Question: I am making a menu test for the employees at my restaurant. The plan is for menu items to loop through "" at which time they select the correct checkbuttons (ingredients) and then click the "". When they click the submit button I first need to read the on and off values of the checkbuttons to determine which items they have selected, then compare those to the correct answers that I defined in a dictionary of lists, then clear all checkbuttons and whether the answer is wrong or right the program will continue on and I will eventually have a results screen but right now I am stuck on how to read the checkbutton on and off values. I am simply trying to print the selected veggies right now and cant figure it out.
I think it has to do with the fact they are in different methods and also the fact that they were added in a loop? I am not sure exactly but I know my code is trying to read the wrong thing and any help would be greeeeatly appreciated!
Sorry for the lengthy question I just thought it would be beneficial to give you as much info as possible to understand what I am trying to do..

'''
from tkinter import *
class GUI(Frame):
def __init__(self, parent):
Frame.__init__(self, parent)
self.parent = parent
self.initUI()
def initUI(self):
self.grid()
self.parent.title("Wahoos Menu Test")
self.create_buttons()
global count
count = -1
def create_buttons(self):
for r in range(20):
for c in range(14):
Label(self, text='',
borderwidth=0).grid(row=r,column=c)
B = Button(self, text ="Begin Exam", relief=RIDGE, fg="black", command= self.on_button_press).grid(row=19, column=7)
L = Label(self, text="What comes in the following", fg="blue").grid(row=6, column=0)
self.veg = ['Lettuce', 'Cabbage', 'Cheese', 'Ahee Rice', 'Brown Rice', 'Banzai Veg', 'Red Cabbage', 'Black Beans', 'Cajun White Beans']
self.vegboxes = []
self.opt = []
c = 1
for ve in self.veg:
c +=1
self.v = IntVar()
self.vegboxes.append(self.v)
vo = Checkbutton(self, text=ve, variable=self.v, onvalue=1, offvalue=0).grid(row=c, column=11, sticky=W)
def on_button_press(self):
global count
count = count + 1
menuItems = {'nft': ['cabbage', 'cheese', 'corn', 'nf', 'salsa'],
'nckt': ['lettuce', 'cheese', 'corn', 'nck', 'salsa']}
menu = ['blackened fish taco', 'wahoos chicken salad']
if count == len(menu):
C = Button(self, text =" Your Done! ", relief=RIDGE, fg="black").grid(row=19, column=7)
else:
m = Label(self, text=menu[count], fg="black").grid(row=7, column=0)
C = Button(self, text ="Submit and Continue", relief=RIDGE, fg="black", command= self.read_checks).grid(row=19, column=7)
def read_checks(self):
for v in self.veg:
if self.v == 1:
print(self.veg[v])
def main():
root = Tk()
app = GUI(root)
root.mainloop()
if __name__ == '__main__':
main()
'''
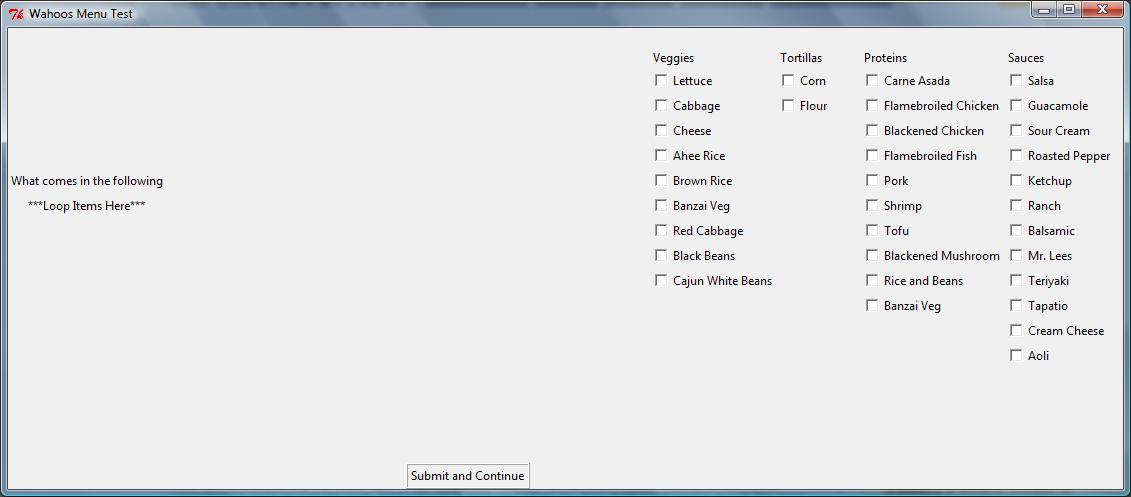
Answer: You could create a dictionary and have each key be the Checkbutton's label,
and have the value be the state <URL>
Then you would check the state with the Control Variable's get() method as shown in the example below.
'''
import tkinter as tk
class GUI(tk.Tk):
def __init__(self):
tk.Tk.__init__(self)
self.buttonDic = {
'Brown Rice':0,
'Banzai Veg':0,
'Red Cabbage':0,
'Black Beans':0
}
for key in self.buttonDic:
self.buttonDic[key] = tk.IntVar()
aCheckButton = tk.Checkbutton(self, text=key,
variable=self.buttonDic[key])
aCheckButton.grid(sticky='w')
submitButton = tk.Button(self, text="Submit",
command=self.query_checkbuttons)
submitButton.grid()
def query_checkbuttons(self):
for key, value in self.buttonDic.items():
state = value.get()
if state != 0:
print(key)
self.buttonDic[key].set(0)
gui = GUI()
gui.mainloop()
'''
This approach allows you to create and analyze the Checkbuttons with one dictionary.
Note the use of items() in 'for key, value in self.buttonDic.items():'
which is needed to prevent:
'ValueError: too many values to unpack'
More information on the Checkbutton widget and it's variable can be found: <URL>
---
I'm going to include my first attempt which was based on
the Checkbutton widget's 'onvalue' and 'offvalue',
in case it helps someone understand Control Variables a bit more.
'''
import tkinter as tk
class GUI(tk.Tk):
def __init__(self):
tk.Tk.__init__(self)
self.bRiceV = tk.StringVar()
bRice = tk.Checkbutton(self, text="Brown Rice",variable=self.bRiceV,
onvalue="Brown Rice", offvalue="Off")
bRice.pack()
self.bVegV = tk.StringVar()
bVeg = tk.Checkbutton(self, text="Banzai Veg",variable=self.bVegV,
onvalue="Banzai Veg", offvalue="Off")
bVeg.pack()
self.varList = [self.bRiceV, self.bVegV]
submitButton = tk.Button(self, text="Submit",
command=self.query_checkbuttons)
submitButton.pack()
def query_checkbuttons(self):
for var in self.varList:
value = var.get()
if value != 'Off':
print(value)
var.set('Off')
gui = GUI()
gui.mainloop()
'''